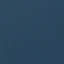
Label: SeaLake